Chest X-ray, AP view. Patient: 35 years old, sex F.
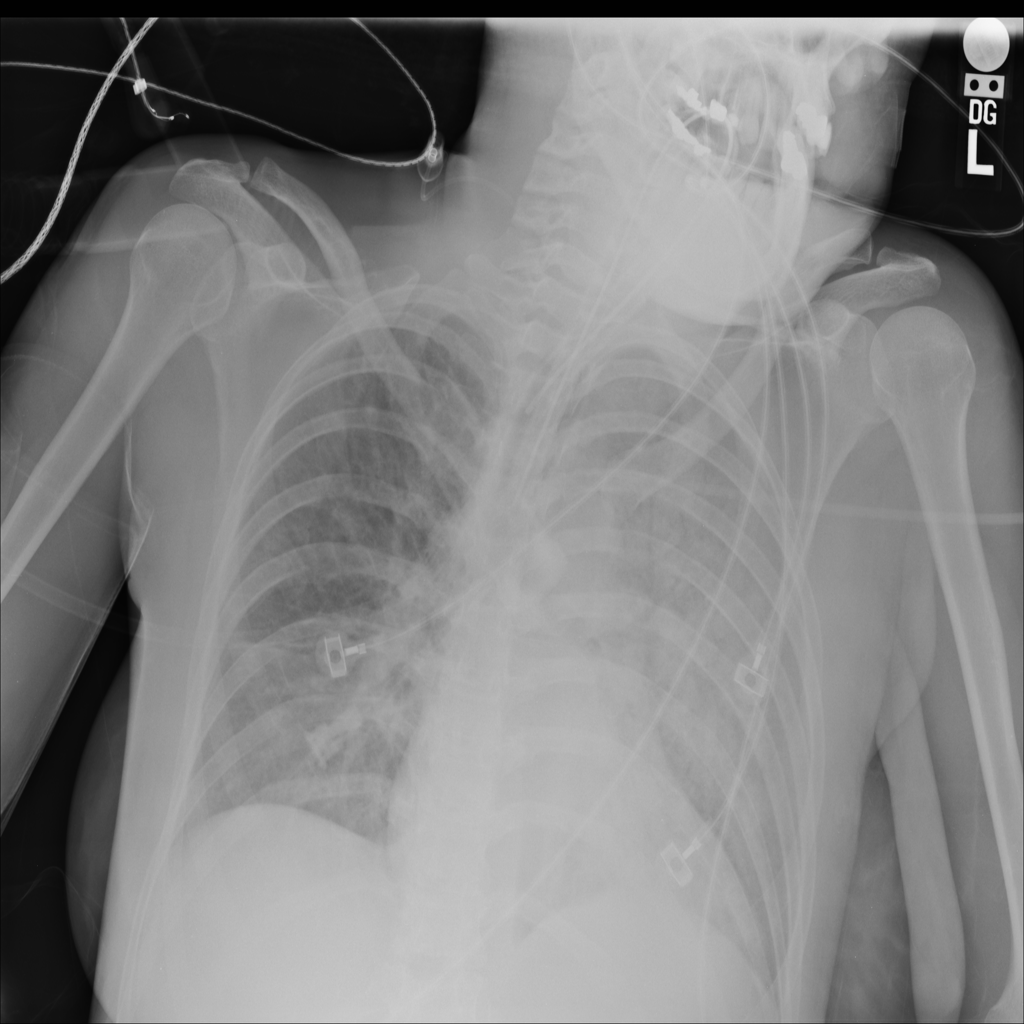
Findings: Edema